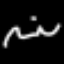
Label: squiggle